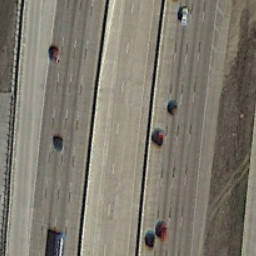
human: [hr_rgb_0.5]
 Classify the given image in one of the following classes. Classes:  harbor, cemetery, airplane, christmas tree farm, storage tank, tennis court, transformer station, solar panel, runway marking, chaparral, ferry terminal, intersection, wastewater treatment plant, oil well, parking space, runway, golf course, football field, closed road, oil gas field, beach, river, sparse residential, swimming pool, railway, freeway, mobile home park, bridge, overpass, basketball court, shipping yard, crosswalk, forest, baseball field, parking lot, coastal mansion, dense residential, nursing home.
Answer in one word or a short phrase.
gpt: freeway